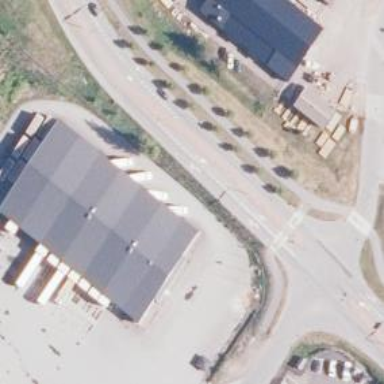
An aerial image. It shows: Warehouse building.